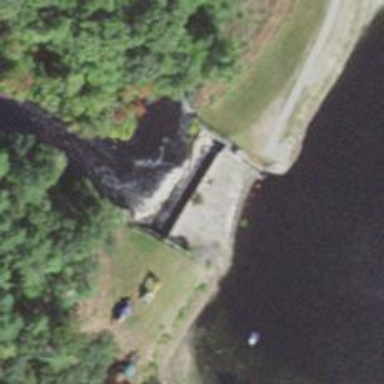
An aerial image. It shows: Weir along the waterway.